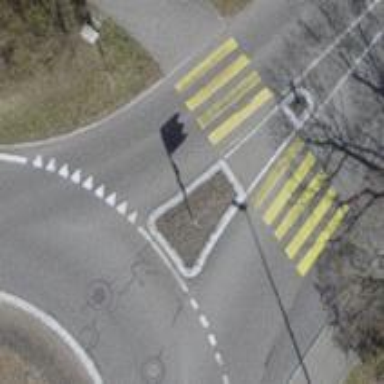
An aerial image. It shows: Uncontrolled zebra crossing with island. The crossing is marked with zebra stripes.